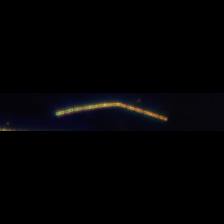
Taxon: Skeletonema
Group: Diatoms